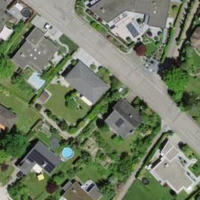
EUNIS habitat code: 55
Species observed at this site:
Trifolium pratense
Plantago lanceolata